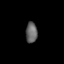
Tissue: prostate
Cell type: T cells
Senescence score: 0.7747
Nuclear area (px): 235
Mean DAPI intensity: 99.757